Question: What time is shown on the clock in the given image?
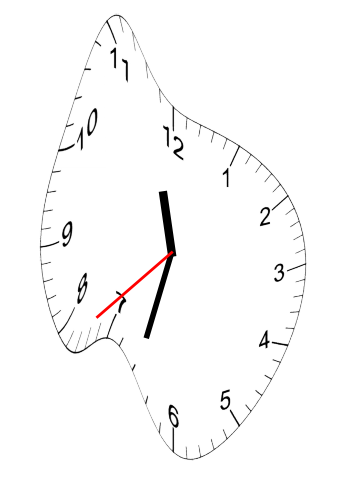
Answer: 11:32:38